Question: I'm working on getting the Lincoln font to work in Tesseract, and I'm getting abysmal results, even after going through the <URL>.
This is what the font looks like, so yeah, it's a bit tricky:

I've carefully made a training image, and then used that to make a box file. <URL>. The image is 300 DPI, and has representative characters nicely spaced out vertically and horizontally.
I made a box file for the training image, and it worked properly. I've verified that it's correct using <URL>.
I took this box file/tif file, and used it to create training data. I did likewise with the <URL> provided by Tesseract.
I created the unicharset file.
I created a font_properties file. There's no guidance on the site about when fraktur should be used. So I've tried it both this way (fraktur on for Lincoln):
'''
eng.lincoln.box 0 0 0 0 1
'''
And this way (fraktur off):
'''
eng.lincoln.box 0 0 0 0 0
'''
And finally, I've tried this with and without dictionary files. When I used dictionary files, they were the wordmap from my search engine, Sphinx, and they have about 15K common words and about 20K uncommon ones.
In all cases, when I try to OCR the first couple lines of <URL>, the quality is abysmal. Rather than getting:
'''
United States Court of Appeals
for the Federal Circuit
'''
I get:
'''
OniteiJ %tates C0urt of QppeaIs
for the jfeI1eraICircuit
'''
Why?
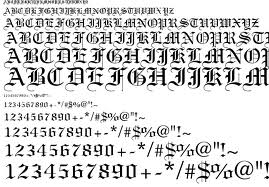
Answer: I think you'll need a lot more samples (letters) and better training images (clean background, grayscale, 300 DPI, etc.). And try to train with only one font (for instance, Lincoln) first. You can use <URL> tool to generate your training images and edit the box files.
Once you master the training process, you can add other fonts to your training. You can test the success of the resultant language data by using it in performing OCR on the training image itself -- the recognition rates should be high.
The font names in font_properties should be like:
lincoln 0 0 0 0 1